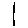
Label: line